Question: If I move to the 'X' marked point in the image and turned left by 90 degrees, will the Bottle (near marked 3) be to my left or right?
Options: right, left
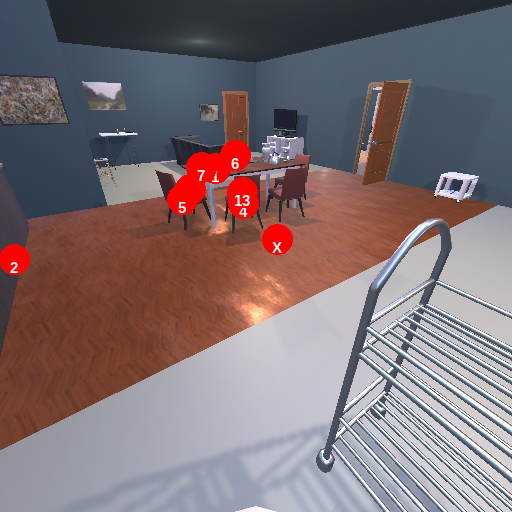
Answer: right